Field crop: tomato
Growth stage: 1
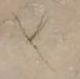
Species: cyperus